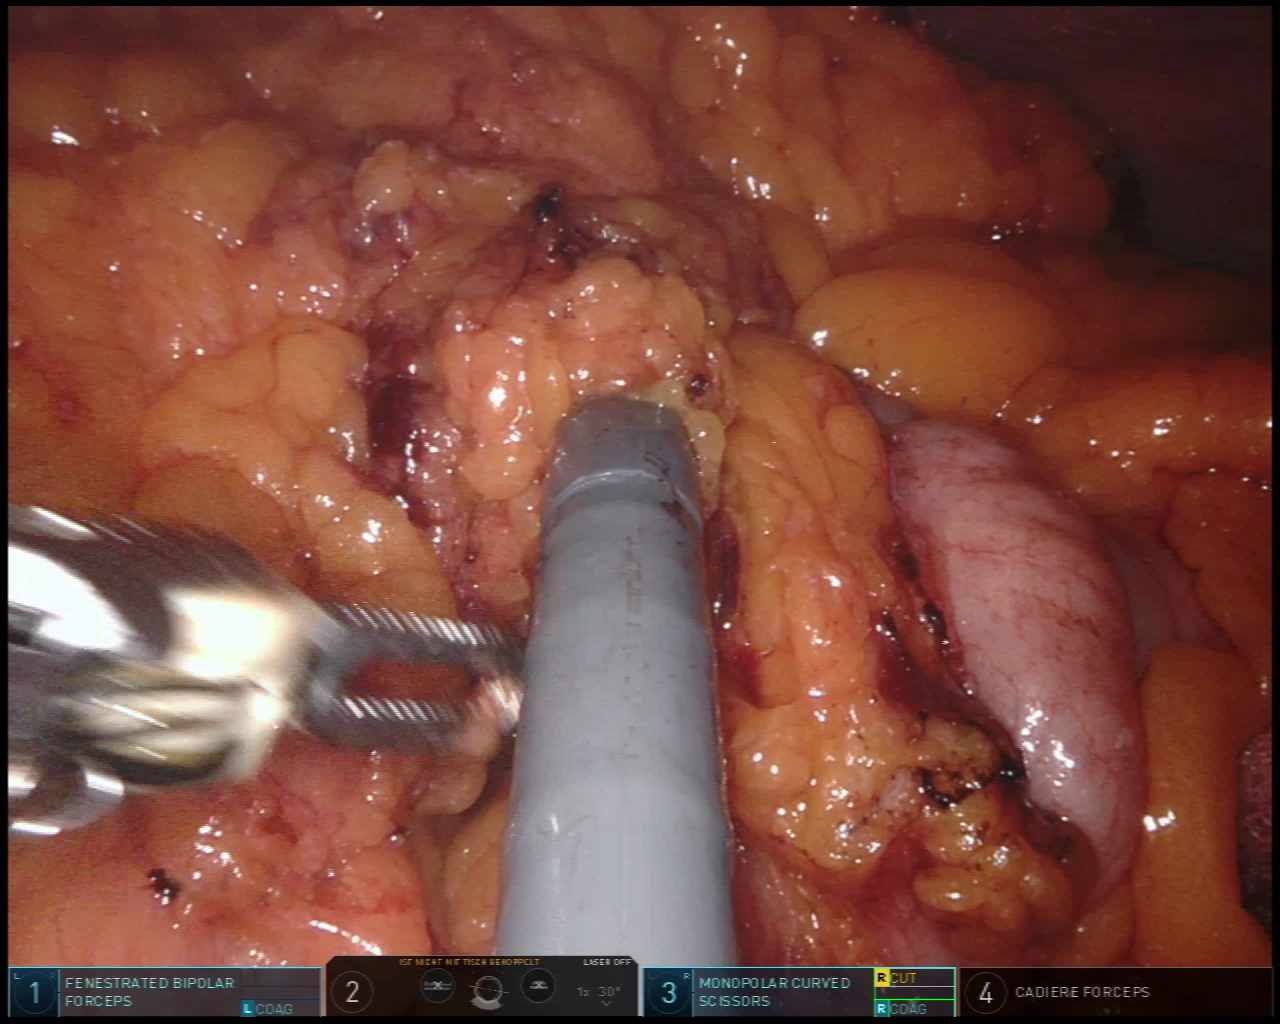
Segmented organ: colon
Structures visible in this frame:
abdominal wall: yes
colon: yes
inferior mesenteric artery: no
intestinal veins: no
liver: no
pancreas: no
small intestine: no
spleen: no
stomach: no
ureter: no
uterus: no
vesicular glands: no